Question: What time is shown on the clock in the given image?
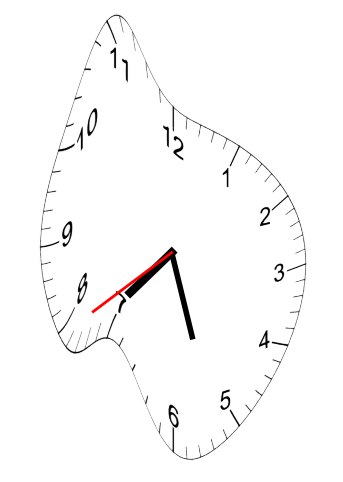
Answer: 07:26:39